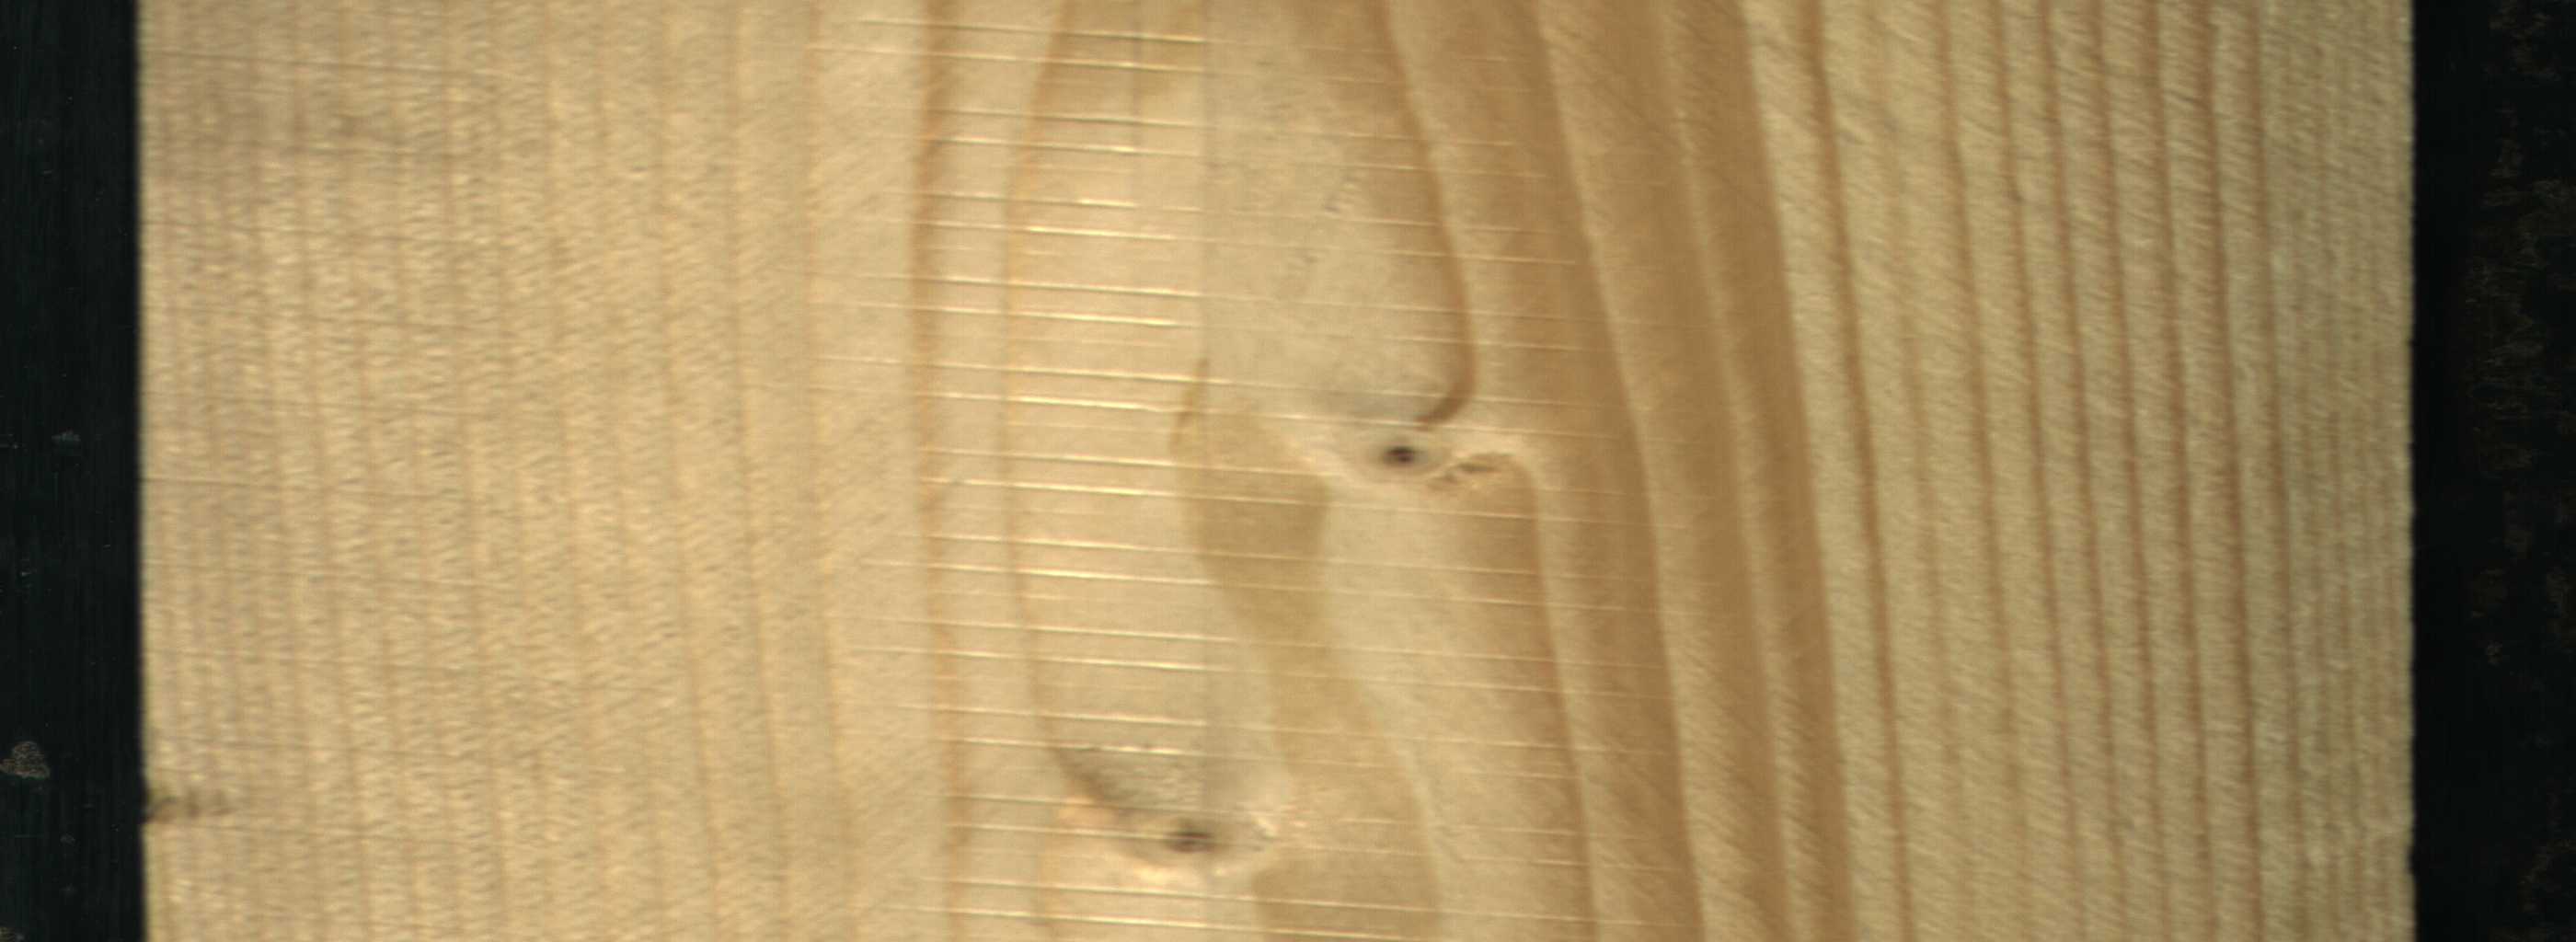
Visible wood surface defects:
Live_Knot
Live_Knot